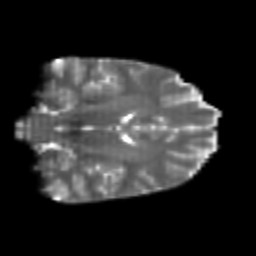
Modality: T2w
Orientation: coronal
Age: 20
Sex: female
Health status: healthy
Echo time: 0.074 s